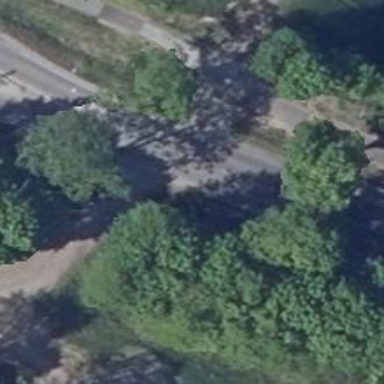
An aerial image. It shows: Asphalt road classified as primary highway.